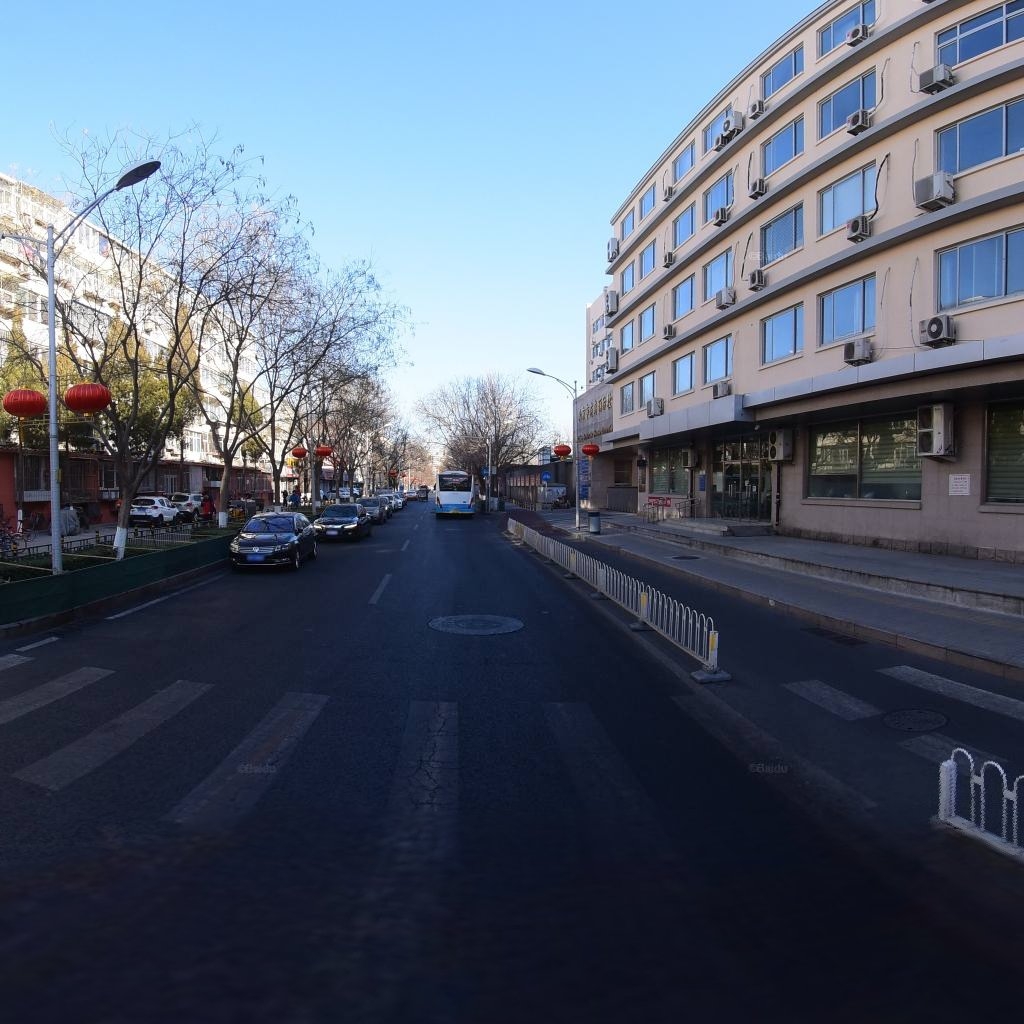
Region: Dongcheng
Road damage annotations: manhole cover, alligator crack, manhole cover, manhole cover